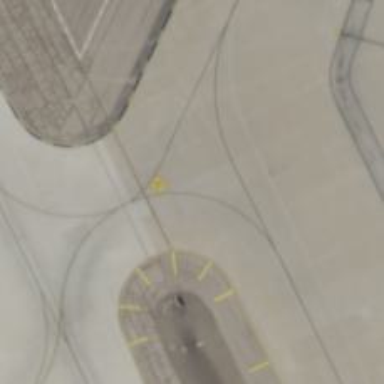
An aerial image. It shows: View of taxiway at the airport.